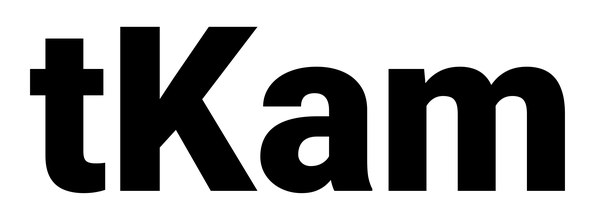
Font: Roboto_Black